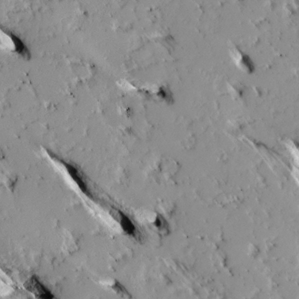
Label: non_frost